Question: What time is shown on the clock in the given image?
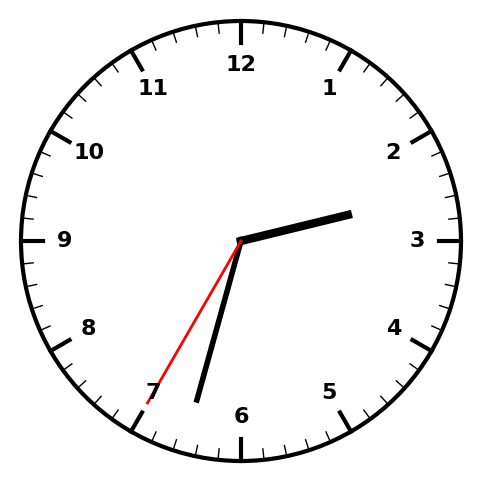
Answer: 02:32:35